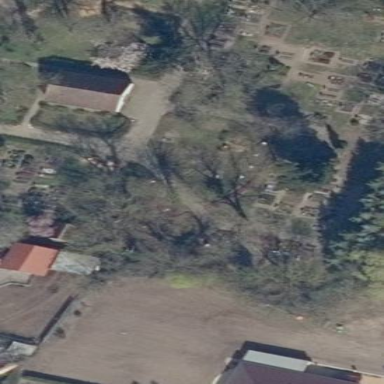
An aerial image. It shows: Graveyard.